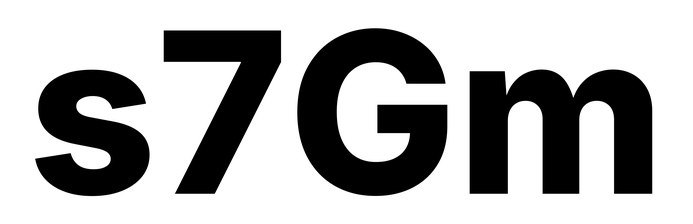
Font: Inter_ExtraBold